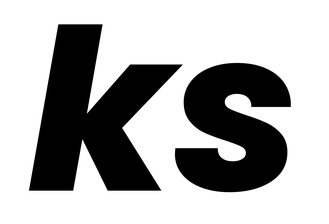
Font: Poppins-ExtraBoldItalic